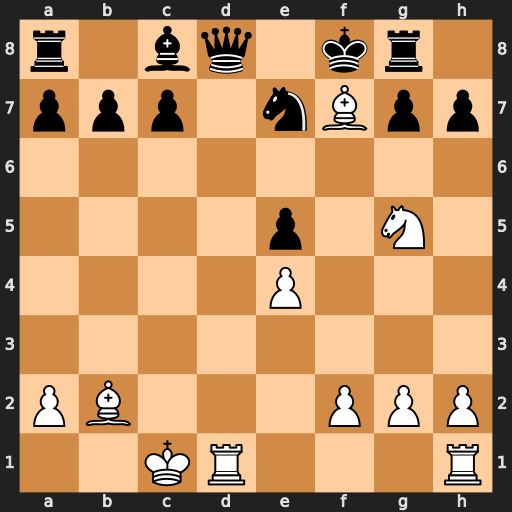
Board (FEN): r1bq1kr1/ppp1nBpp/8/4p1N1/4P3/8/PB3PPP/2KR3R
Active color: w
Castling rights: -
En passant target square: -
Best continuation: Rxd8#